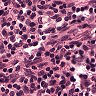
Metastatic tissue present: no